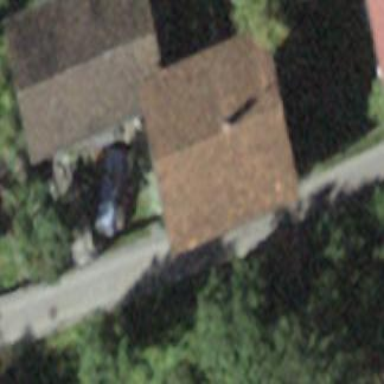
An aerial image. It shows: Building with gabled roof.